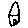
Label: house